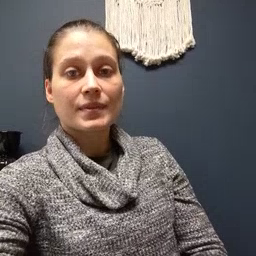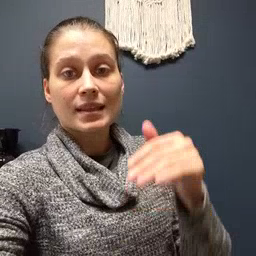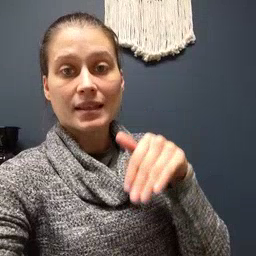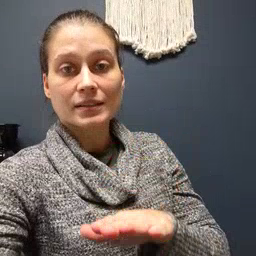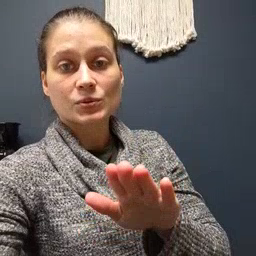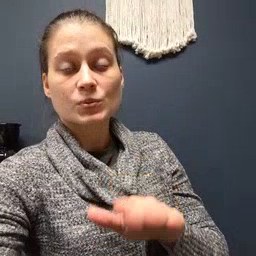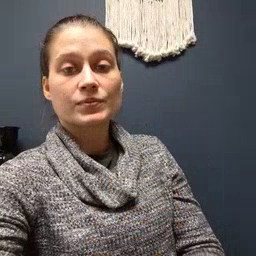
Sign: into